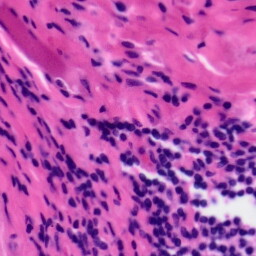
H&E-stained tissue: Tonsil